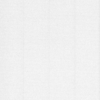
Label: dusty